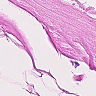
Metastatic tissue present: no